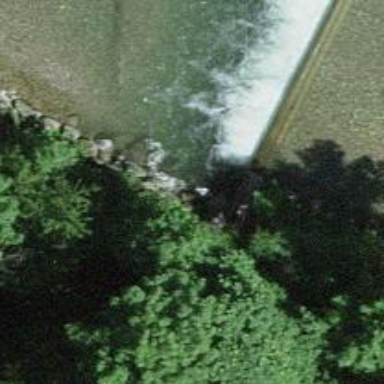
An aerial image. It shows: Weir along the waterway.